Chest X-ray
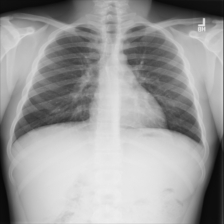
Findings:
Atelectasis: negative
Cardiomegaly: negative
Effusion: negative
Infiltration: negative
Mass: negative
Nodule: negative
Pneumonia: negative
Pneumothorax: negative
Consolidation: negative
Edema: negative
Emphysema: negative
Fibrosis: negative
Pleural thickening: negative
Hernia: negative